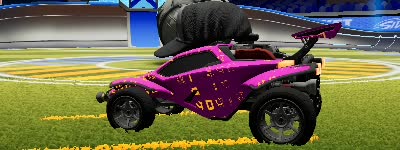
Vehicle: octane